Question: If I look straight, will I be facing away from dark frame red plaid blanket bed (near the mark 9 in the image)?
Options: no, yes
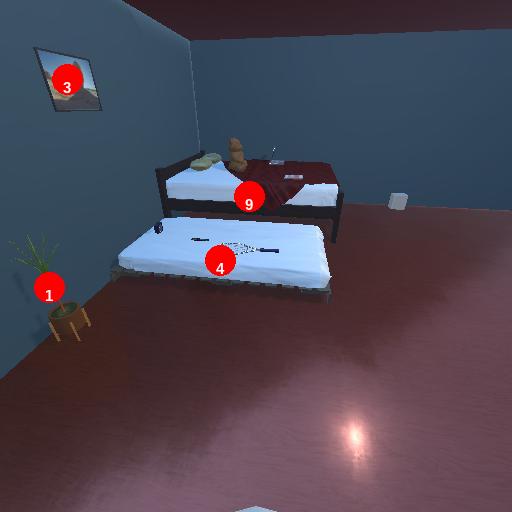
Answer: no